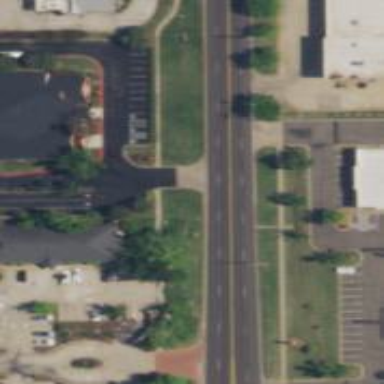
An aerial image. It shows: Secondary road with asphalt surface.